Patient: sex M, age 74
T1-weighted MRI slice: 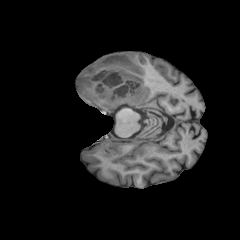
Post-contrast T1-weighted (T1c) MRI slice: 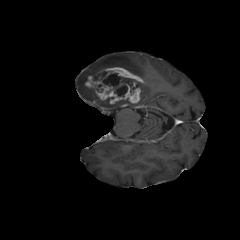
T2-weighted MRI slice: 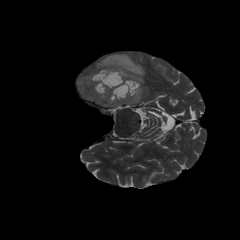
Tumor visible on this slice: yes
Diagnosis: Glioblastoma, IDH-wildtype
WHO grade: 4